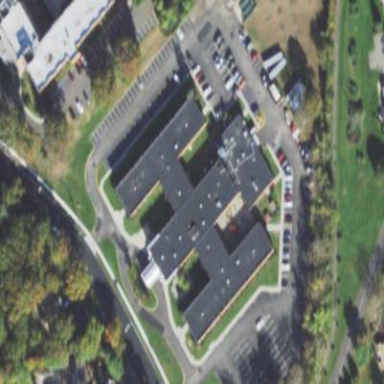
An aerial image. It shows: Commercial building.